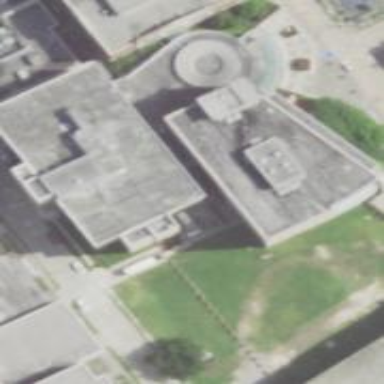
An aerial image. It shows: Government office.